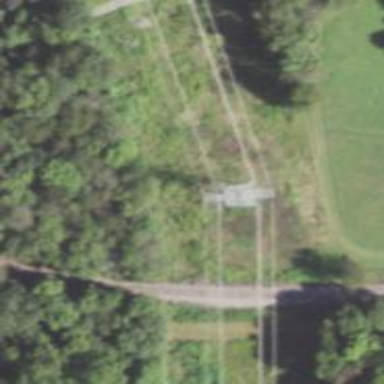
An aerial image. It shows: Lattice structure tower used for power transmission.